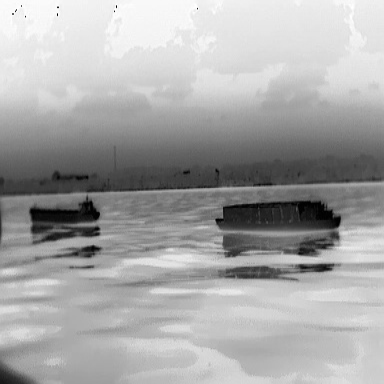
There are two objects shown in the infrared image, including a fishing_boat, and a liner.